Question: Below is my codes, everything works fine but the fmt not.
'''
<jsp-config>
<taglib>
<taglib-uri>/WEB-INF/tags/jstl-fmt.tld</taglib-uri>
<taglib-location>/WEB-INF/tags/fmt.tld</taglib-location>
</taglib>
<taglib>
<taglib-uri>/WEB-INF/tags/jstl-fmt-1_0.tld</taglib-uri>
<taglib-location>/WEB-INF/tags/fmt-1_0.tld</taglib-location>
</taglib>
<taglib>
<taglib-uri>/WEB-INF/tags/jstl-fmt-1_0-rt.tld</taglib-uri>
<taglib-location>/WEB-INF/tags/fmt-1_0-rt.tld</taglib-location>
</taglib>
<taglib>
<taglib-uri>/WEB-INF/tags/jstl-c.tld</taglib-uri>
<taglib-location>/WEB-INF/tags/c.tld</taglib-location>
</taglib>
<taglib>
<taglib-uri>/WEB-INF/tags/jstl-c-1_0.tld</taglib-uri>
<taglib-location>/WEB-INF/tags/c-1_0.tld</taglib-location>
</taglib>
<taglib>
<taglib-uri>/WEB-INF/tags/jstl-c-1_0-rt.tld</taglib-uri>
<taglib-location>/WEB-INF/tags/c-1_0-rt.tld</taglib-location>
</taglib>
</jsp-config>
'''
'''
<%@ taglib uri="/WEB-INF/tags/jstl-fmt.tld" prefix="fmt" %>
<%@ taglib uri="/WEB-INF/tags/jstl-c.tld" prefix="c" %>
<html:form action="/UserAction.do">
<fmt:message key="message.username"/>
<c:out value="Hello" />
</html:form>
'''
'''
message.username=Username
'''
'''
\projectName\web\WEB-INF ags
'''

'''
Hello // from core
???message.username??? //the fmt:message.username not working
'''
Could anyone help me out, why fmt didn't works ? I have tried creating 3 or more projects with using jstl. All the jstl is working but only the fmt not.
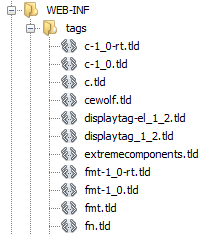
Answer: Finally I solved it.
Following codes have to be inserted in
'''
<context-param>
<param-name>javax.servlet.jsp.jstl.fmt.localizationContext</param-name>
<param-value>com.projectName.resources.ApplicationResource</param-value>
</context-param>
'''